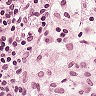
Metastatic tissue present: no